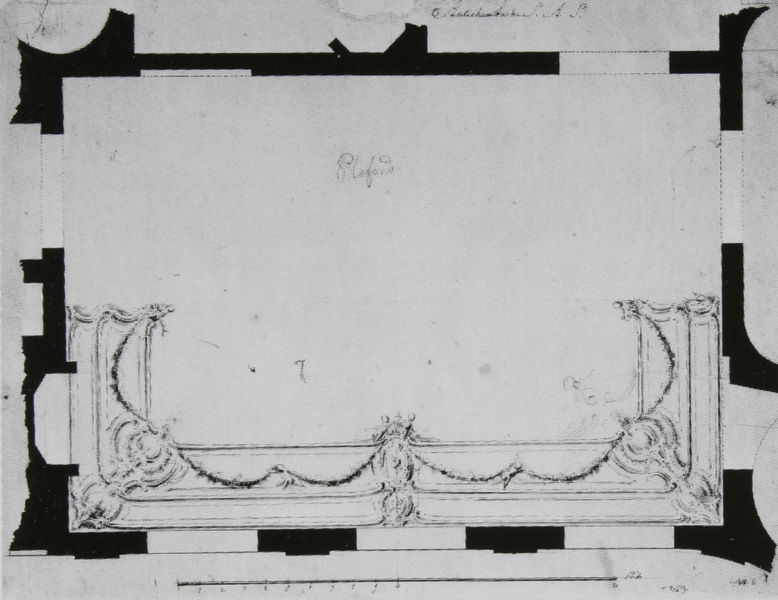
Titel: Grundriss des Vorzimmers mit Eintragung des Deckenstucks
Künstler: Philippe de la Guêpière
Schlagwörter: dunkel, weiß, fenster, grau, hell, pfeiler, raum, schwarz, skizze, tür, zeichnung, zimmer, gebäude, schloss, ornament, wand, architektur, barock, rahmen, möbel, kirche, decke, girlande, theater, rokoko, ranken, schrift, papier, schrank, bogen, türen, studie, mauer, saal, französisch, querformat, bordüre, inschrift, zahlen, dekor, floral, ornamente, verzierung, stuck, kammer, tor, wände, unterschrift, rechteck, druck, schwarz-weiss, text, beschriftung, bleistift, entwurf, girlanden, verziert, ecken, fries, sims, voluten, mauern, plan, vorlage, verzierungen, wort, grundriss, öffnungen, feston, ghirlande, massstab, aufriss, architekturzeichnung, bauplan, notiz, erdgeschoss, blendwerk, skala, aufris, skize, plafond, deckenschmuck, schlossbau, volutne, ausgänge